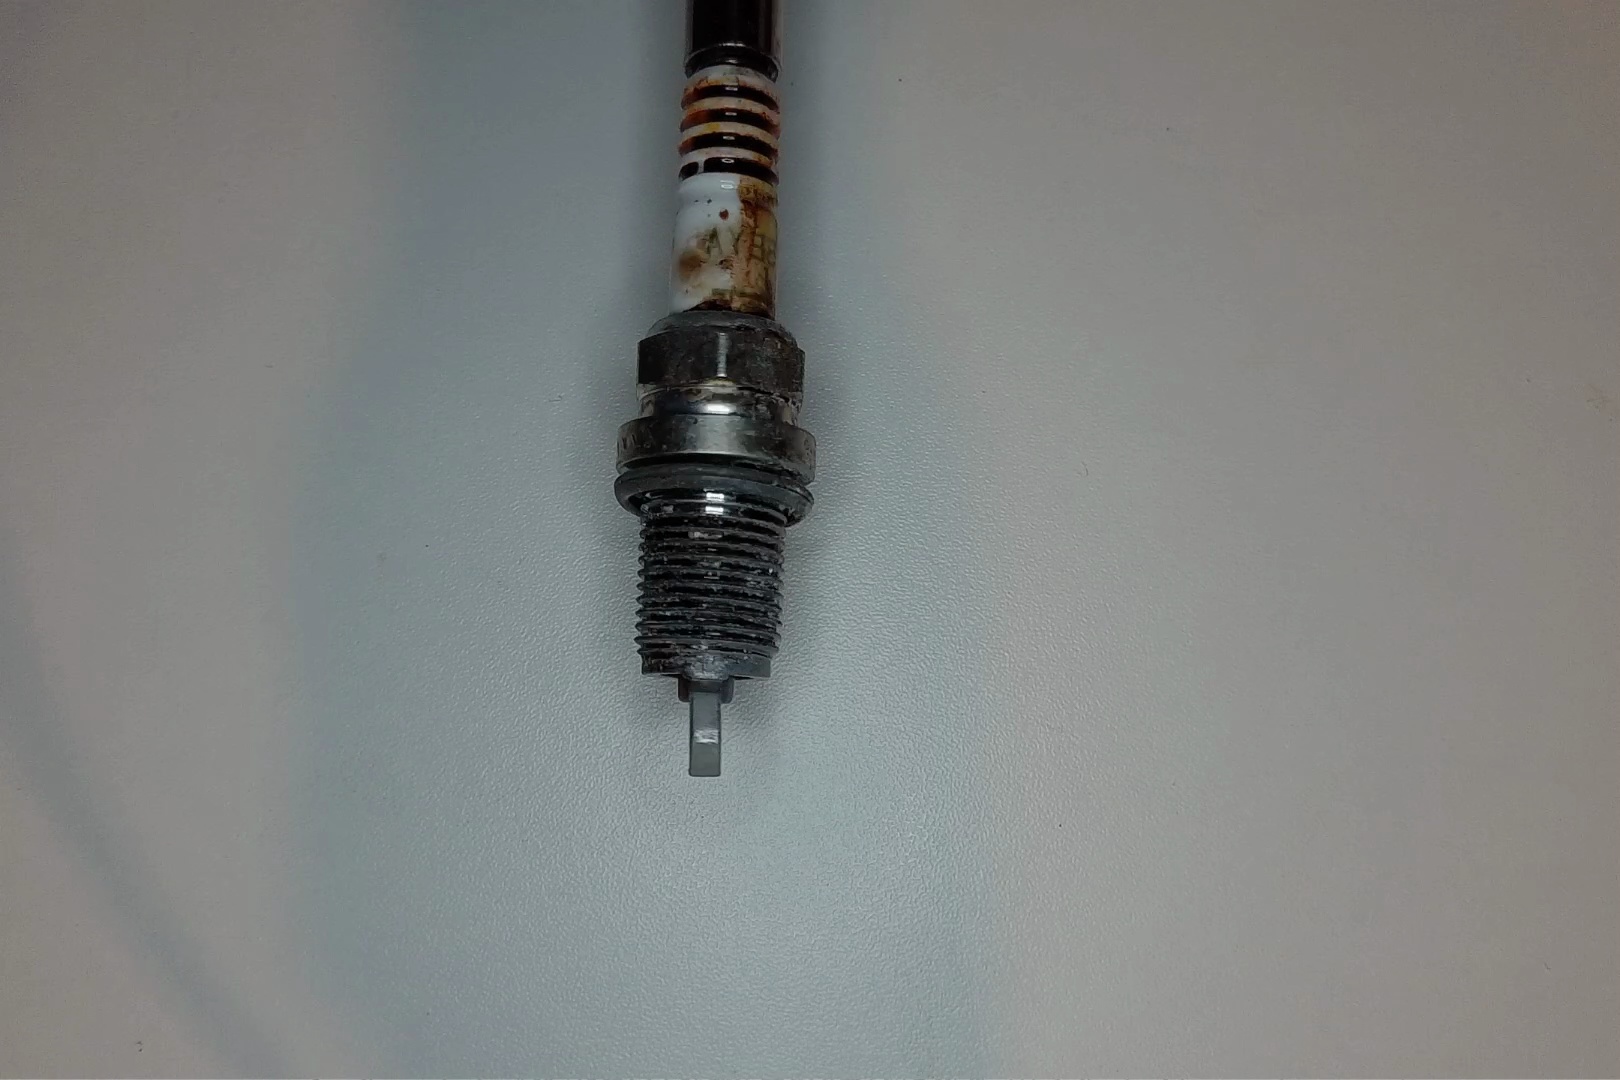
Label: anomaly